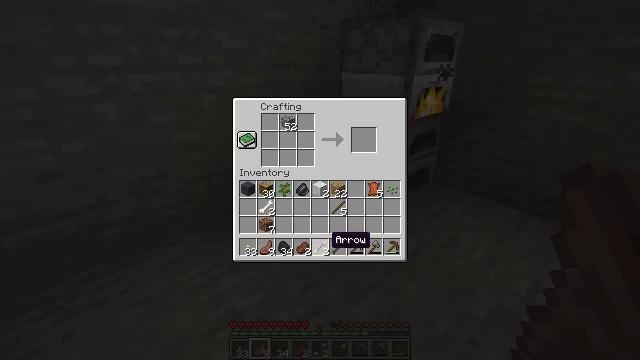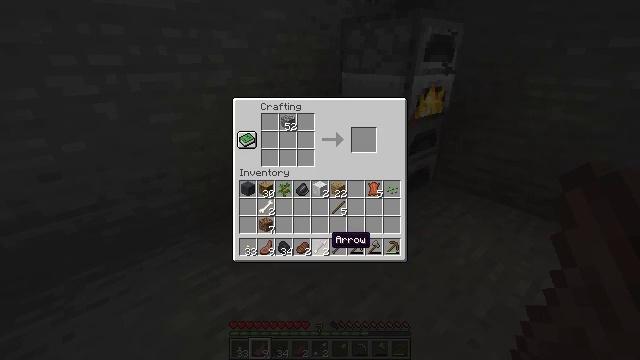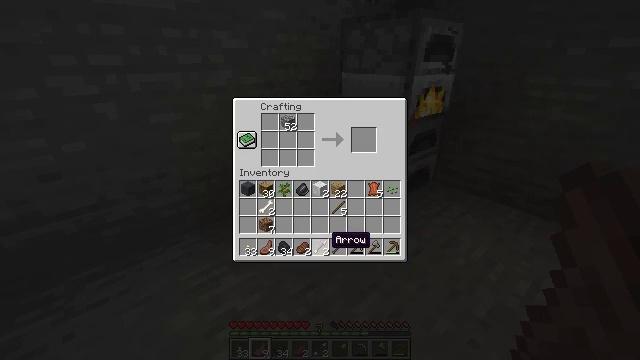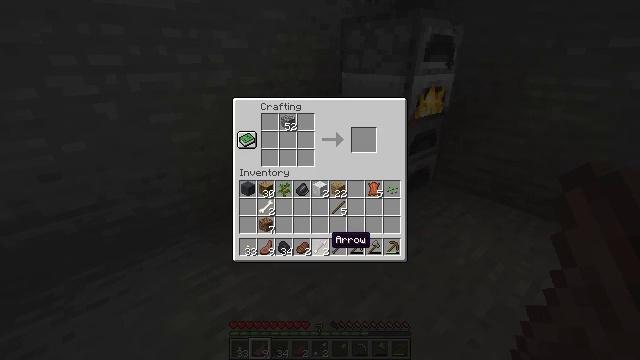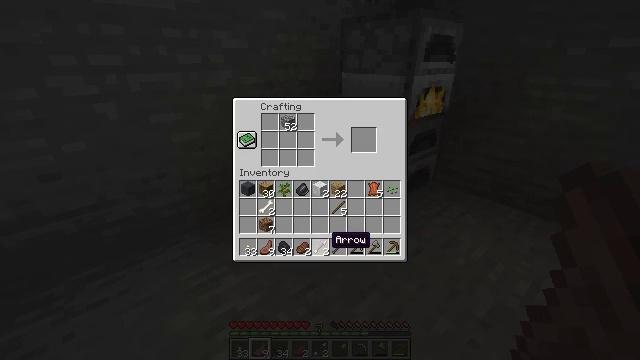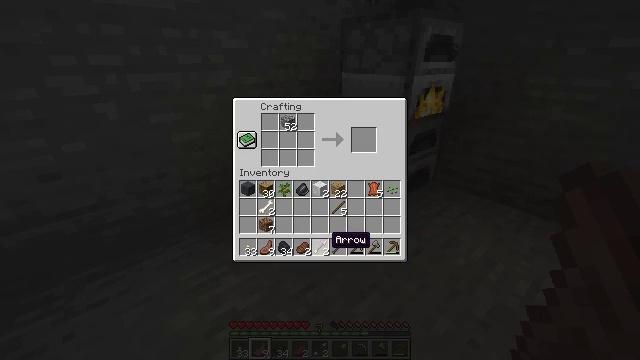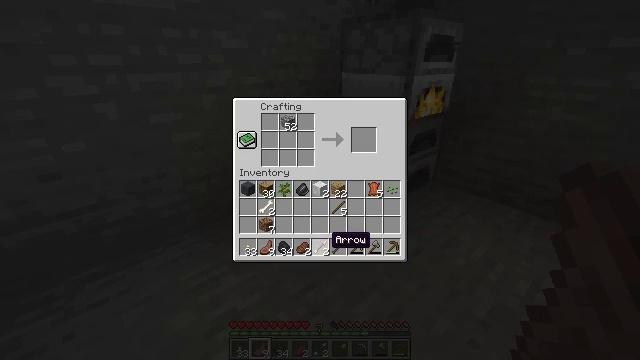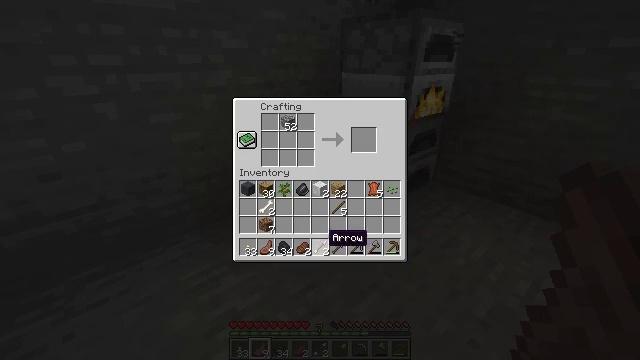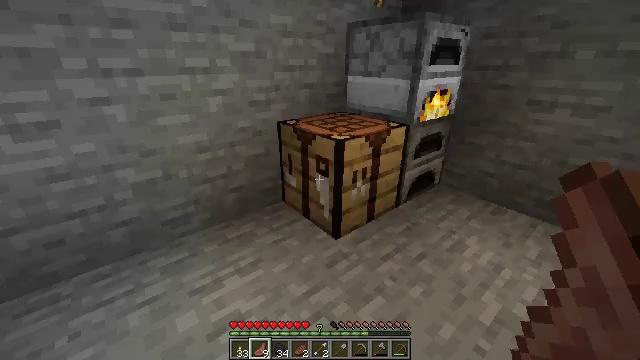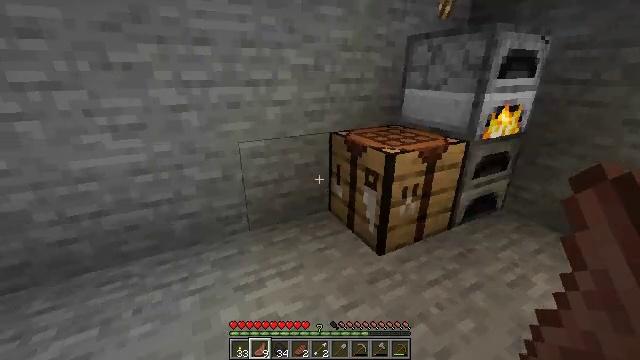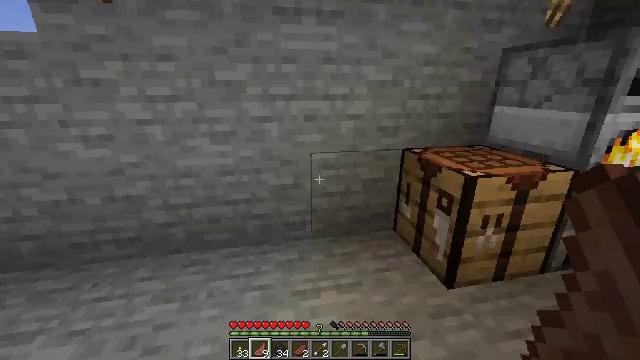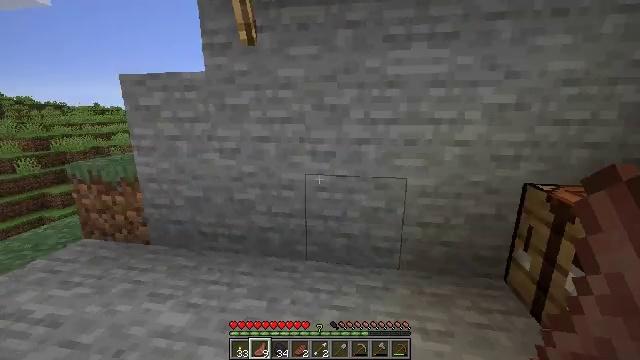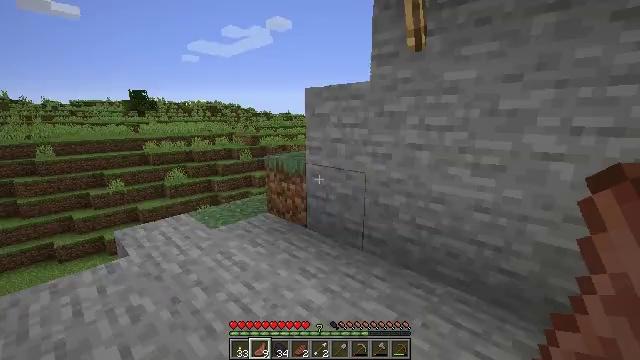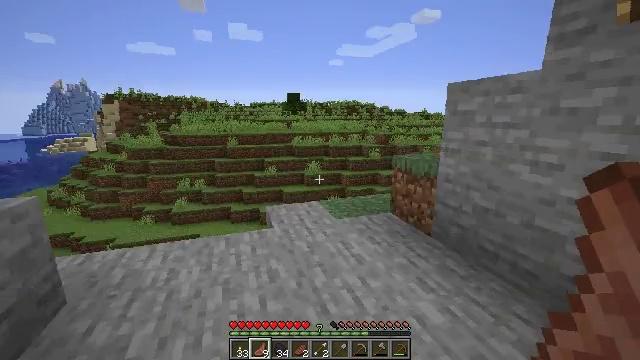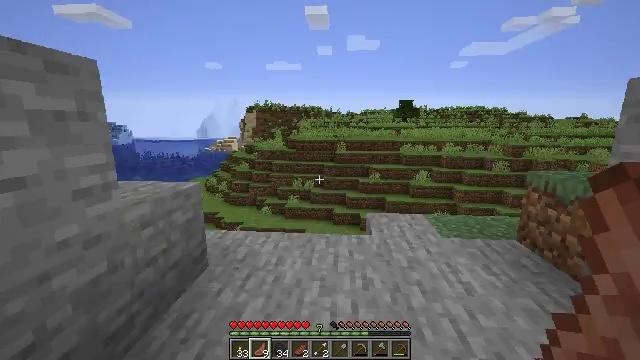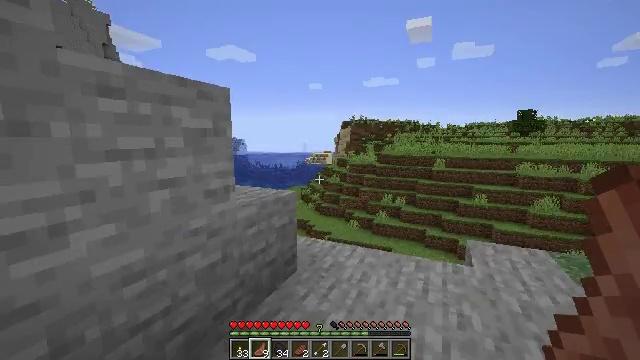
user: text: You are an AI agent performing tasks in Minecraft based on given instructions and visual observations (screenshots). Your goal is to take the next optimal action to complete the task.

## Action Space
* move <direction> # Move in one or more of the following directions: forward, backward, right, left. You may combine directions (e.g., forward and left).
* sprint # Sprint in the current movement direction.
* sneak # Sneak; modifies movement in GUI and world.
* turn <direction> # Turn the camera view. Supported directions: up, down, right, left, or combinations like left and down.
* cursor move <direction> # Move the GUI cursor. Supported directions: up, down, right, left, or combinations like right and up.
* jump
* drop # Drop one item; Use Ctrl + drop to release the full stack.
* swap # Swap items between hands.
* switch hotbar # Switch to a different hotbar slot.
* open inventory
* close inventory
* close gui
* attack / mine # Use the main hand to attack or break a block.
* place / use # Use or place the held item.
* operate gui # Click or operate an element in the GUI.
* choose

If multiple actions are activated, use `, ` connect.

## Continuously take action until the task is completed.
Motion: motion action
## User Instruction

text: Gather sand from the desert.
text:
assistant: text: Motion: no_op
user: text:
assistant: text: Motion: no_op
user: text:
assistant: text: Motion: no_op
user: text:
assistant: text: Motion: no_op
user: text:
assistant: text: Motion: no_op
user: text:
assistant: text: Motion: no_op
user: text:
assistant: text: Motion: no_op
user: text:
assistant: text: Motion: cursor move left
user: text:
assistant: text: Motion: turn left and up, close gui
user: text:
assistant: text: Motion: turn left and up
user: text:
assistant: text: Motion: turn left and up
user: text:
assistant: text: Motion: turn left and up
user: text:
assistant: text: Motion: turn left
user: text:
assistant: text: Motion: turn left and up
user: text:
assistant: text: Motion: turn left and up
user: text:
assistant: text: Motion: turn left and down
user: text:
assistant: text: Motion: move forward, turn left and down
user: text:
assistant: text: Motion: move forward
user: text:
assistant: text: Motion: move forward, turn right and down
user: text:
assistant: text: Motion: move forward, turn right and down
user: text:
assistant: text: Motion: move forward, turn right and down
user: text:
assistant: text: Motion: move forward, turn right and down
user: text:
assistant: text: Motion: move forward, turn right and down
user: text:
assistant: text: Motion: move forward, turn right and down
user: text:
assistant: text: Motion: move forward, turn right and down
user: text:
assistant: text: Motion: move forward
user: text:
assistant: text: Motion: move forward
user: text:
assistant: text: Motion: move forward, turn down
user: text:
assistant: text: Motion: move forward, turn left
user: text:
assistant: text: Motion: move forward